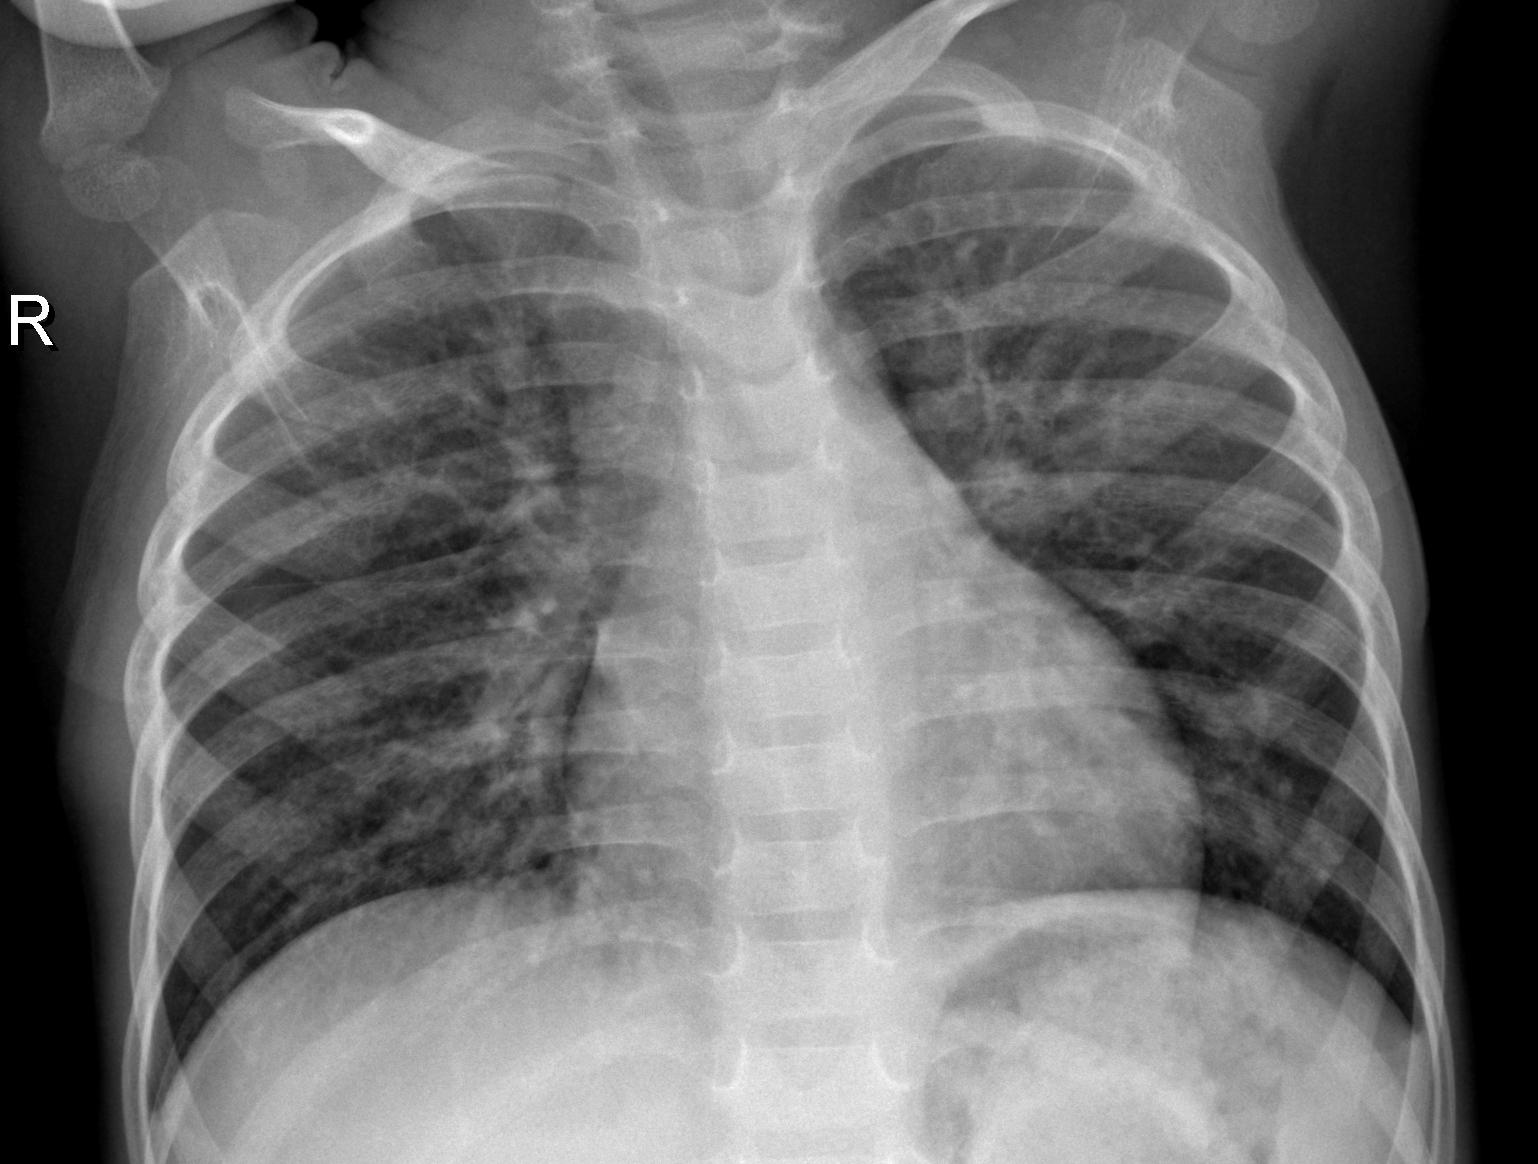
Diagnosis: PNEUMONIA